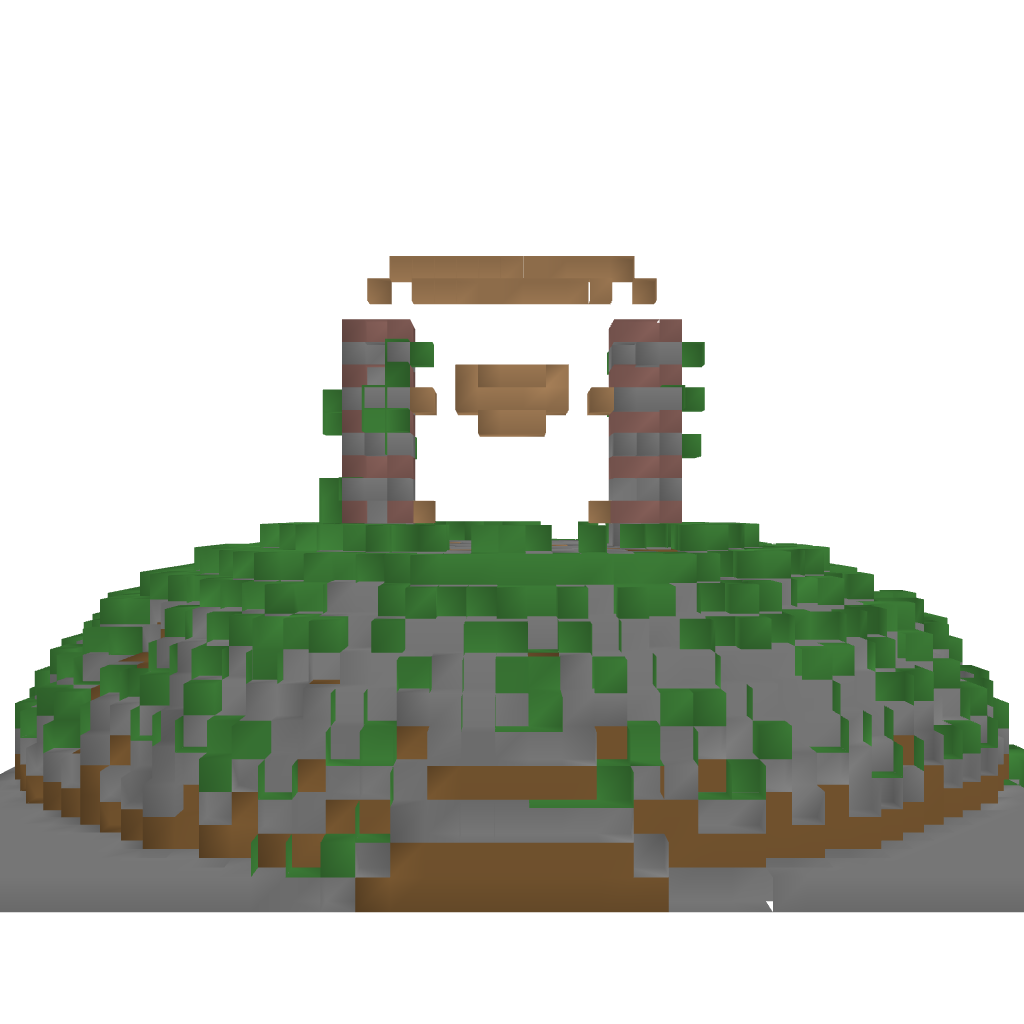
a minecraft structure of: Oriental Entrance Way bad low quality